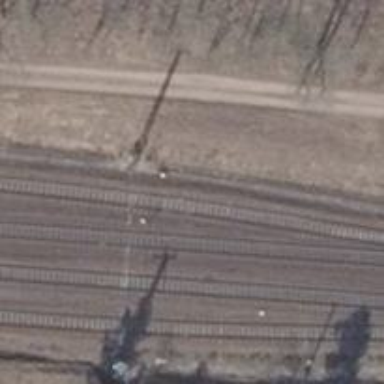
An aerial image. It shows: Railway signal.